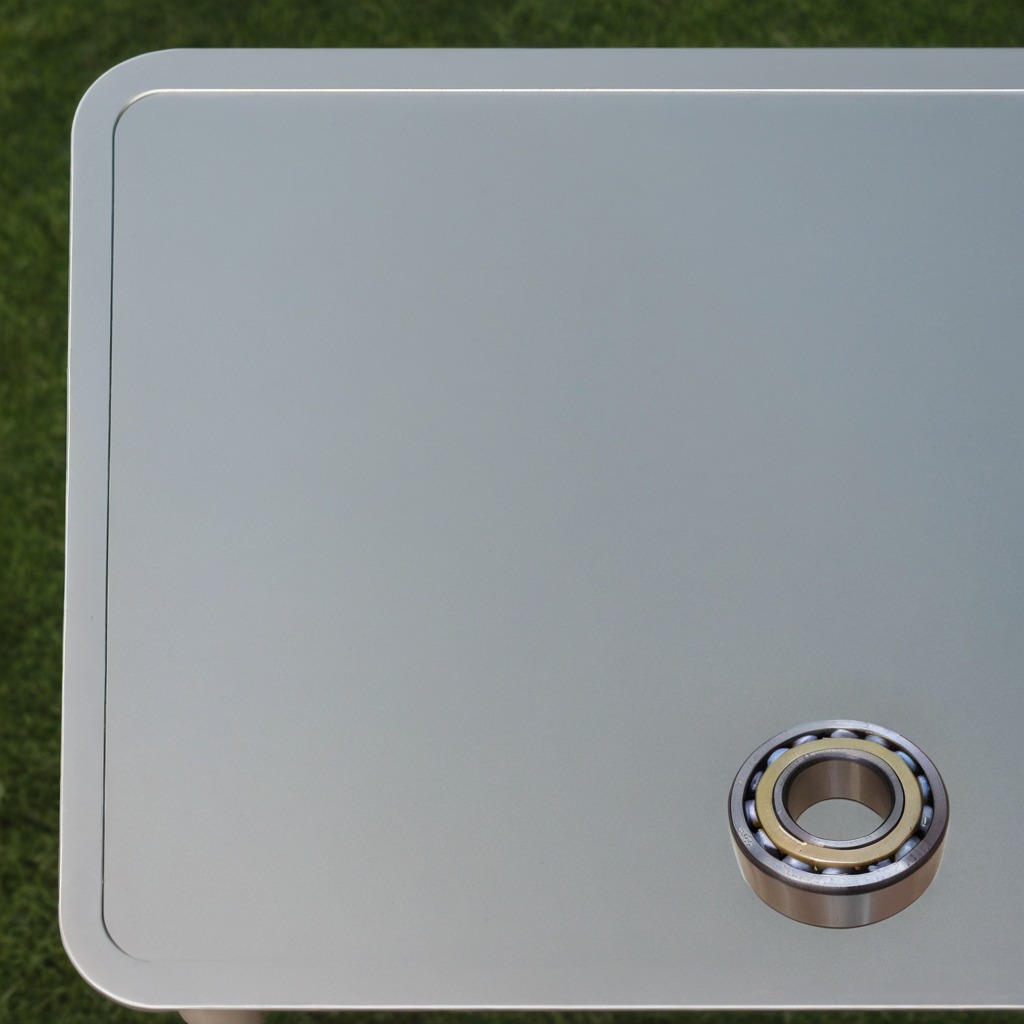
A metal ball bearing is lying on a clean utility table in a temporary outdoor tool station afternoon light present textured surface